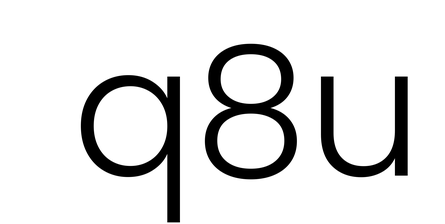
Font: Poppins-Light